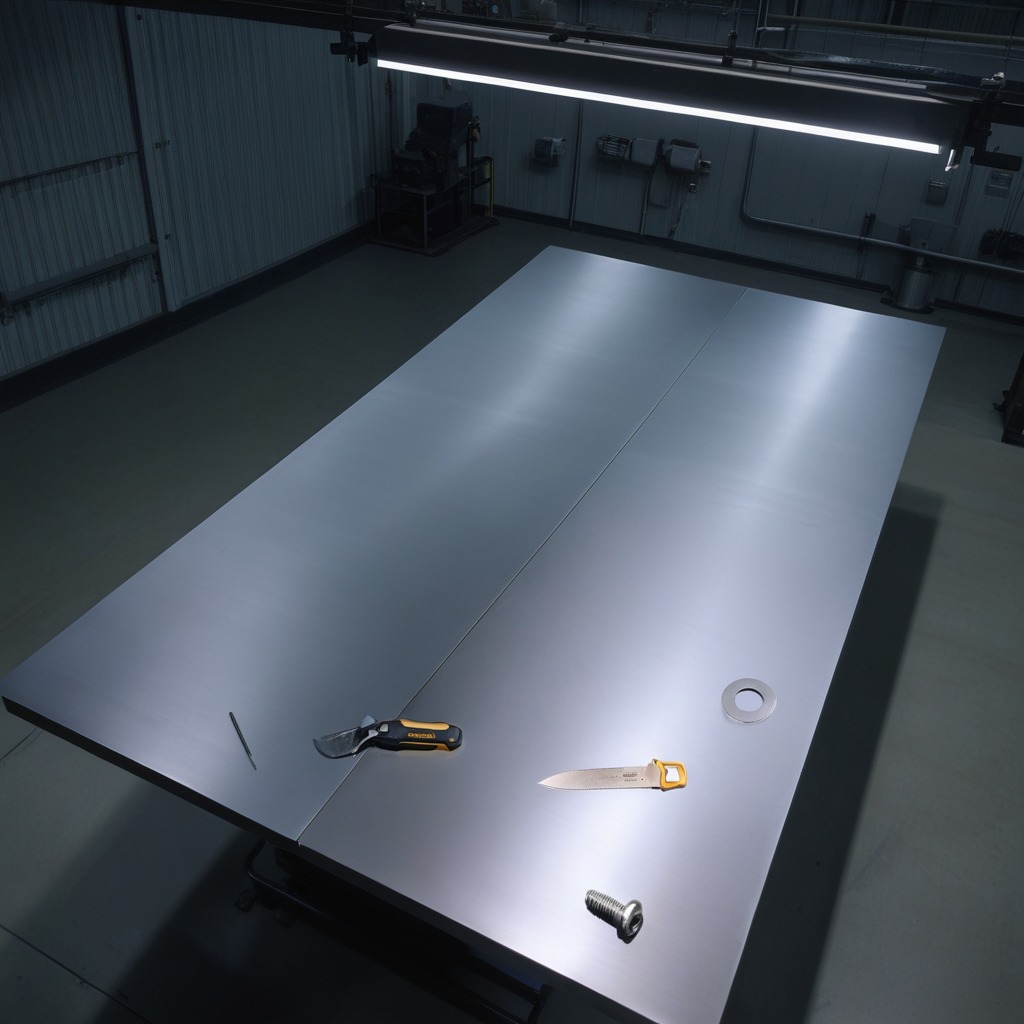
A utility knife, a flat metal washer, a metal machine screw, an iron nail, and a handheld metal saw are lying on the clean empty table in the evening soft directional lighting on the tabletop realistic grain studio-quality clarity centered framing